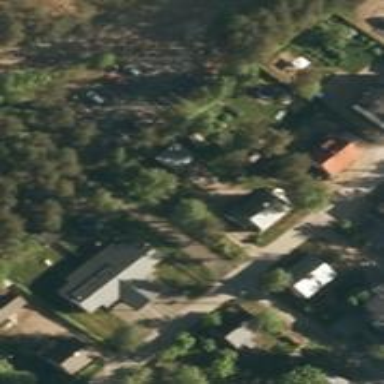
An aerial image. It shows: Suburb.